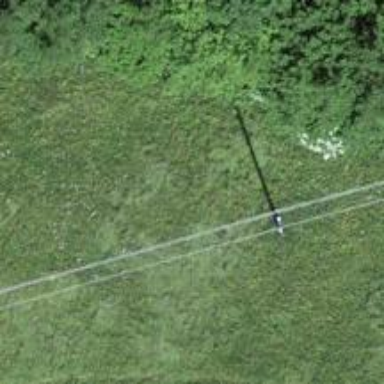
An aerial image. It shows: Power pole.